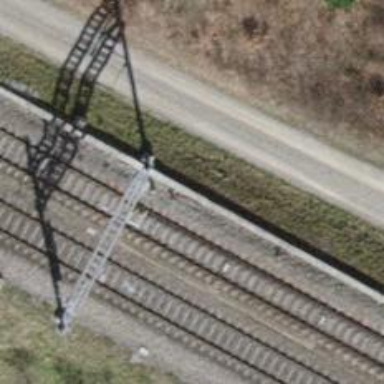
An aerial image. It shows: Railway switch.